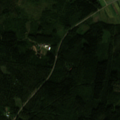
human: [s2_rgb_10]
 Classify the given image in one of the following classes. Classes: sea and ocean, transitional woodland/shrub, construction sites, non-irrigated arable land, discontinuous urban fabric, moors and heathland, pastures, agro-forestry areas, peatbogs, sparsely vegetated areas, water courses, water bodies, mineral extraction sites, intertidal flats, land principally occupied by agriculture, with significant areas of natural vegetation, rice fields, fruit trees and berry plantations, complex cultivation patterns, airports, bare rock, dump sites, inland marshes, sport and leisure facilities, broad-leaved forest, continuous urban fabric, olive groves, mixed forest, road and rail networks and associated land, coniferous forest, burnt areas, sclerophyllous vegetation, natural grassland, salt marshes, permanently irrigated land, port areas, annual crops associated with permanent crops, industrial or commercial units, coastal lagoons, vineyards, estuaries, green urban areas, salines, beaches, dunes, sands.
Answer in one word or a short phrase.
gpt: broad-leaved forest, mixed forest